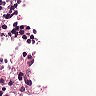
Metastatic tissue present: no